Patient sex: M
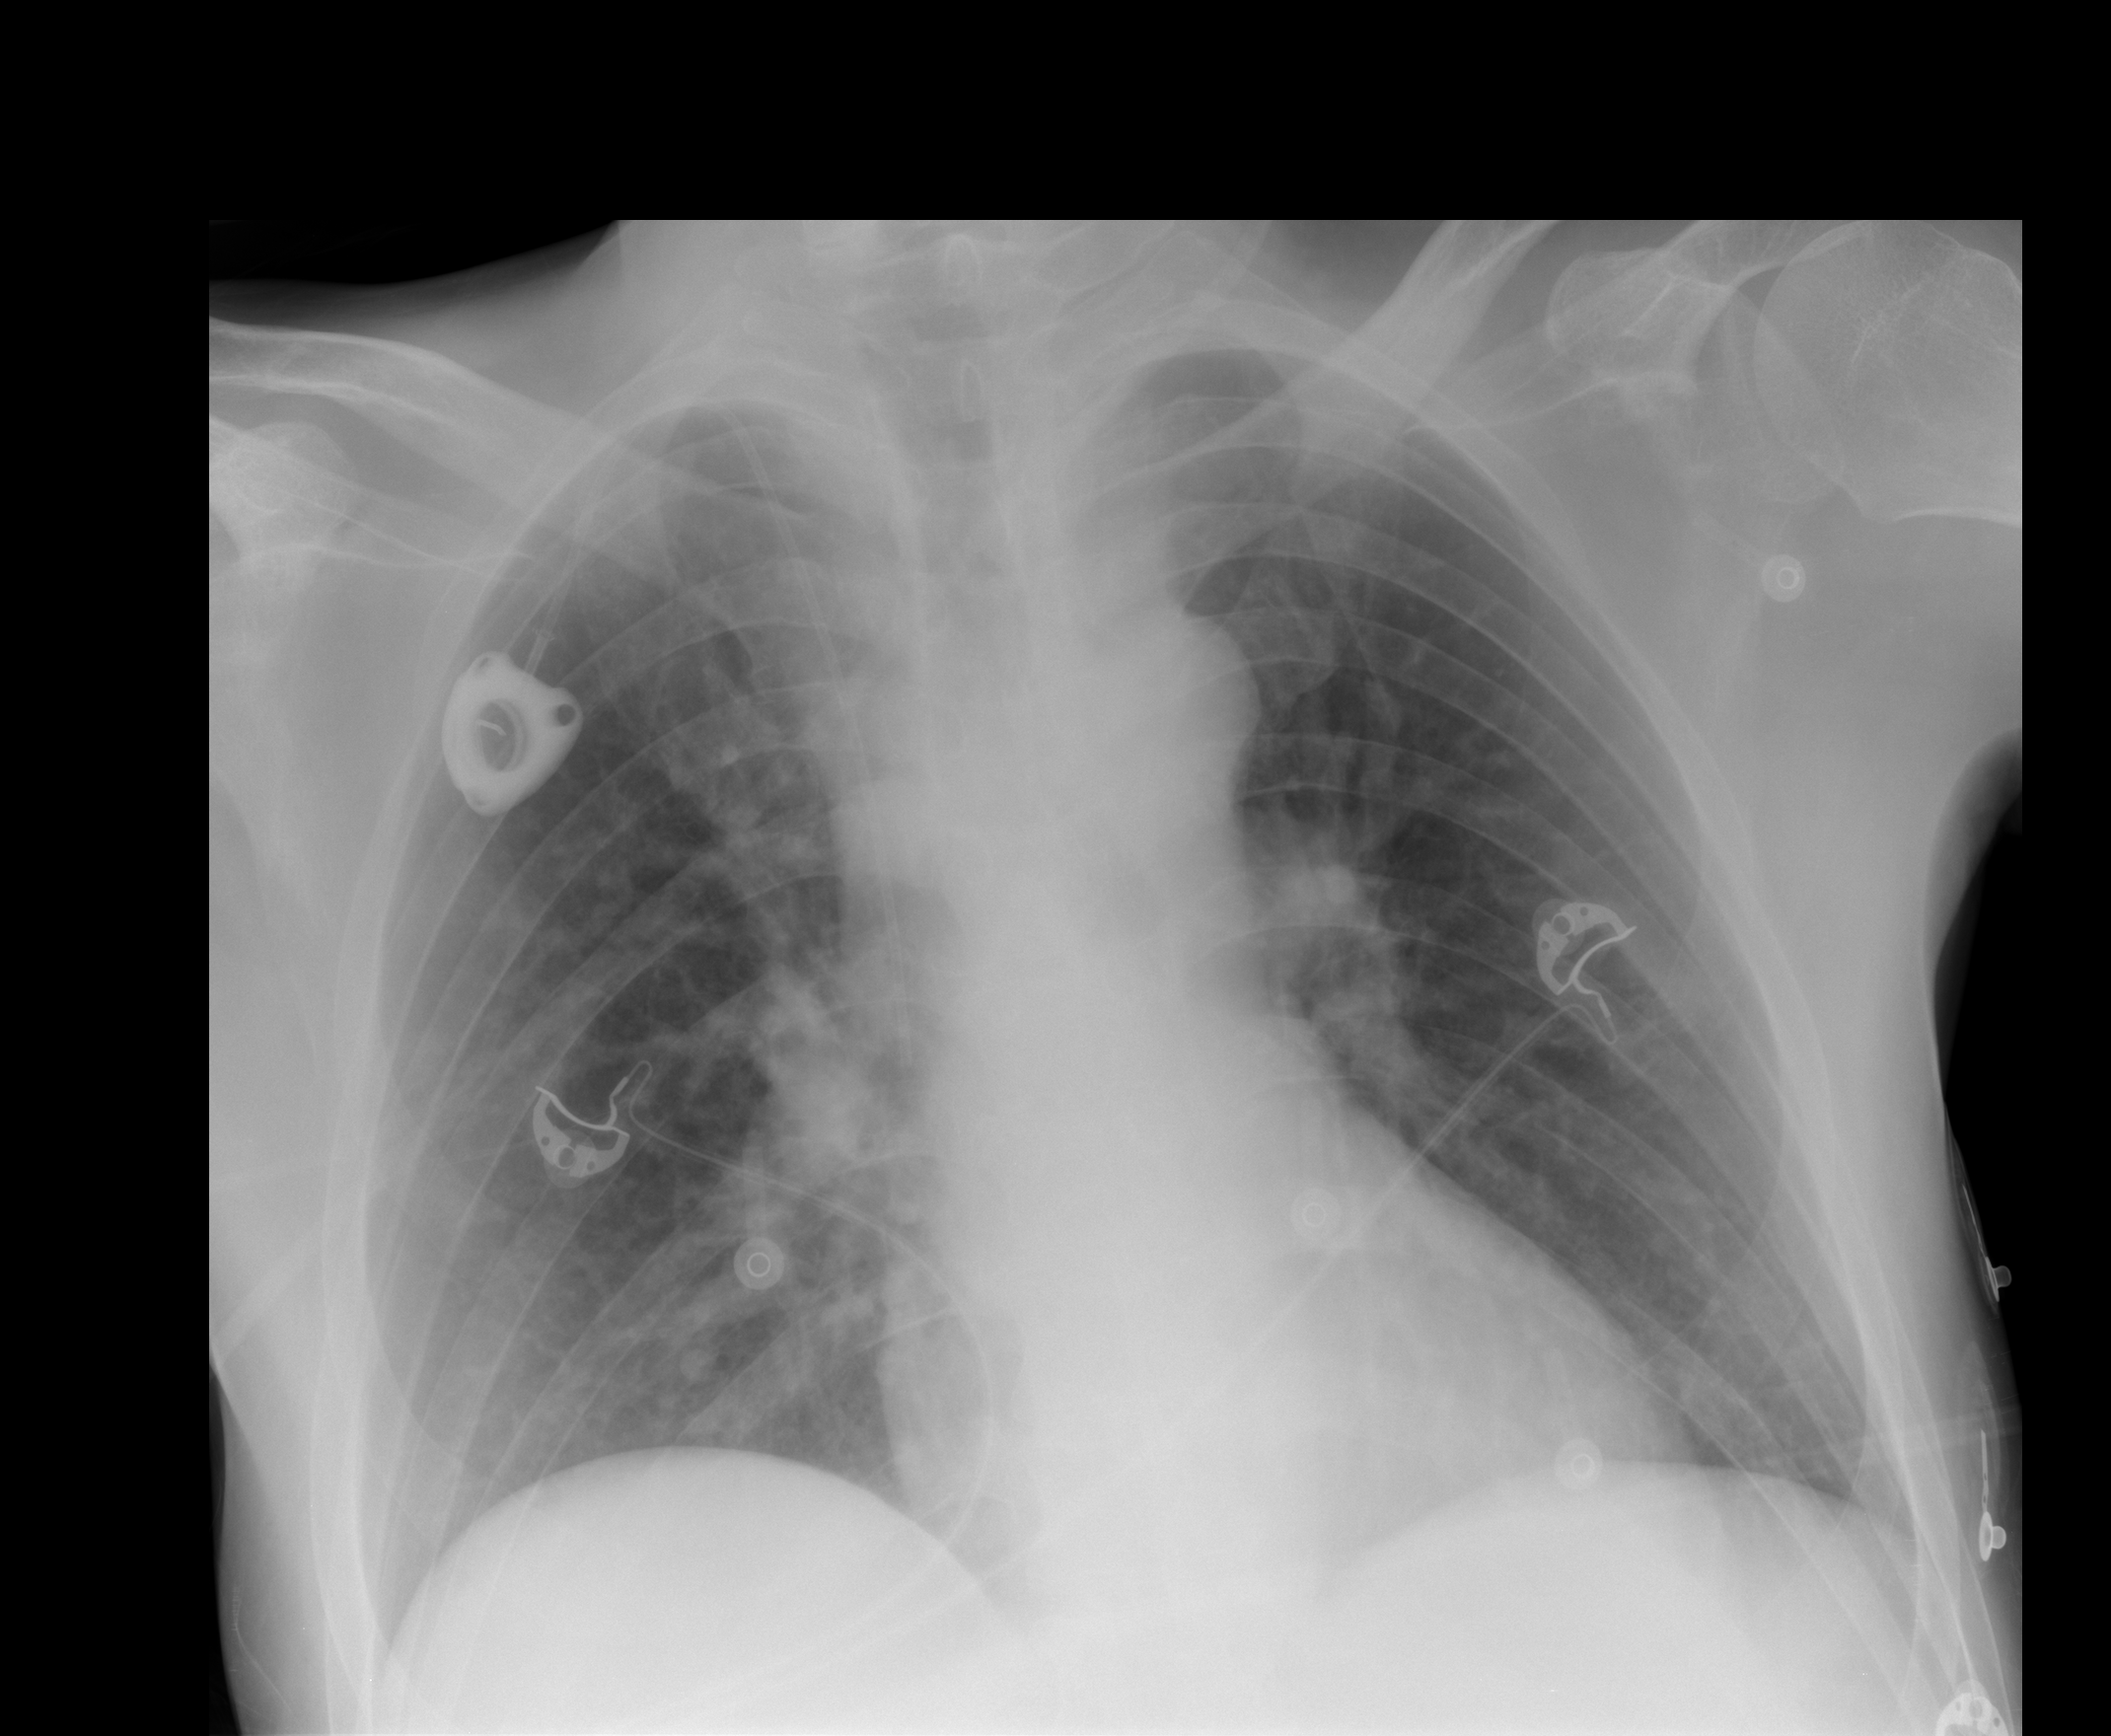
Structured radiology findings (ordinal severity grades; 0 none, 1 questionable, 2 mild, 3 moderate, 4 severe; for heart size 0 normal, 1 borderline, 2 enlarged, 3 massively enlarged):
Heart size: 1
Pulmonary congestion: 1
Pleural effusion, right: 0
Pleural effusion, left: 0
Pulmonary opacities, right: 0
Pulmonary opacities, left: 0
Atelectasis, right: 2
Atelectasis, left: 1